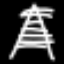
Label: The Eiffel Tower